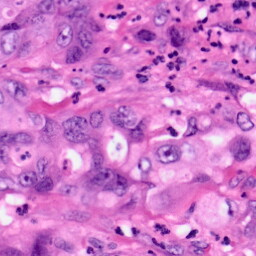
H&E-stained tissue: Pancreatic